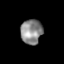
Tissue: skin
Cell type: Epithelial cells
Senescence score: 0.2674
Nuclear area (px): 517
Mean DAPI intensity: 139.681